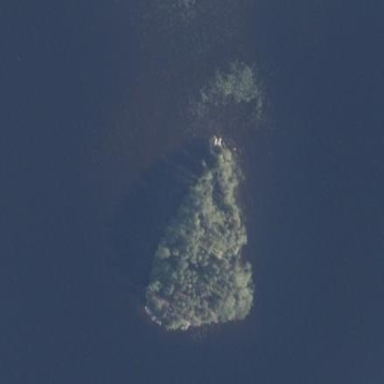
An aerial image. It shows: Islet surrounded by woodland.